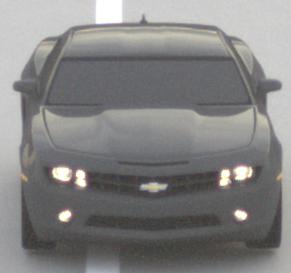
Make: Chevrolet
Model: Camaro Cabriolet 6.2 V8
Detailed model: Camaro (V) Coupé
Model produced from: 2011/09
Model produced until: 2014/02
Doors: 2
Color: gray
Road condition: dry road
Daytime: sunrise or sunset
Contrast: low contrast